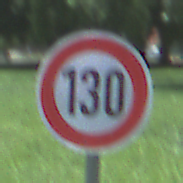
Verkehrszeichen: Geschwindigkeit130
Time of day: Midday
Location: Outdoor (Nature)
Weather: Clear
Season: Summer
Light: Natural